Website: home-depot
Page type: payment
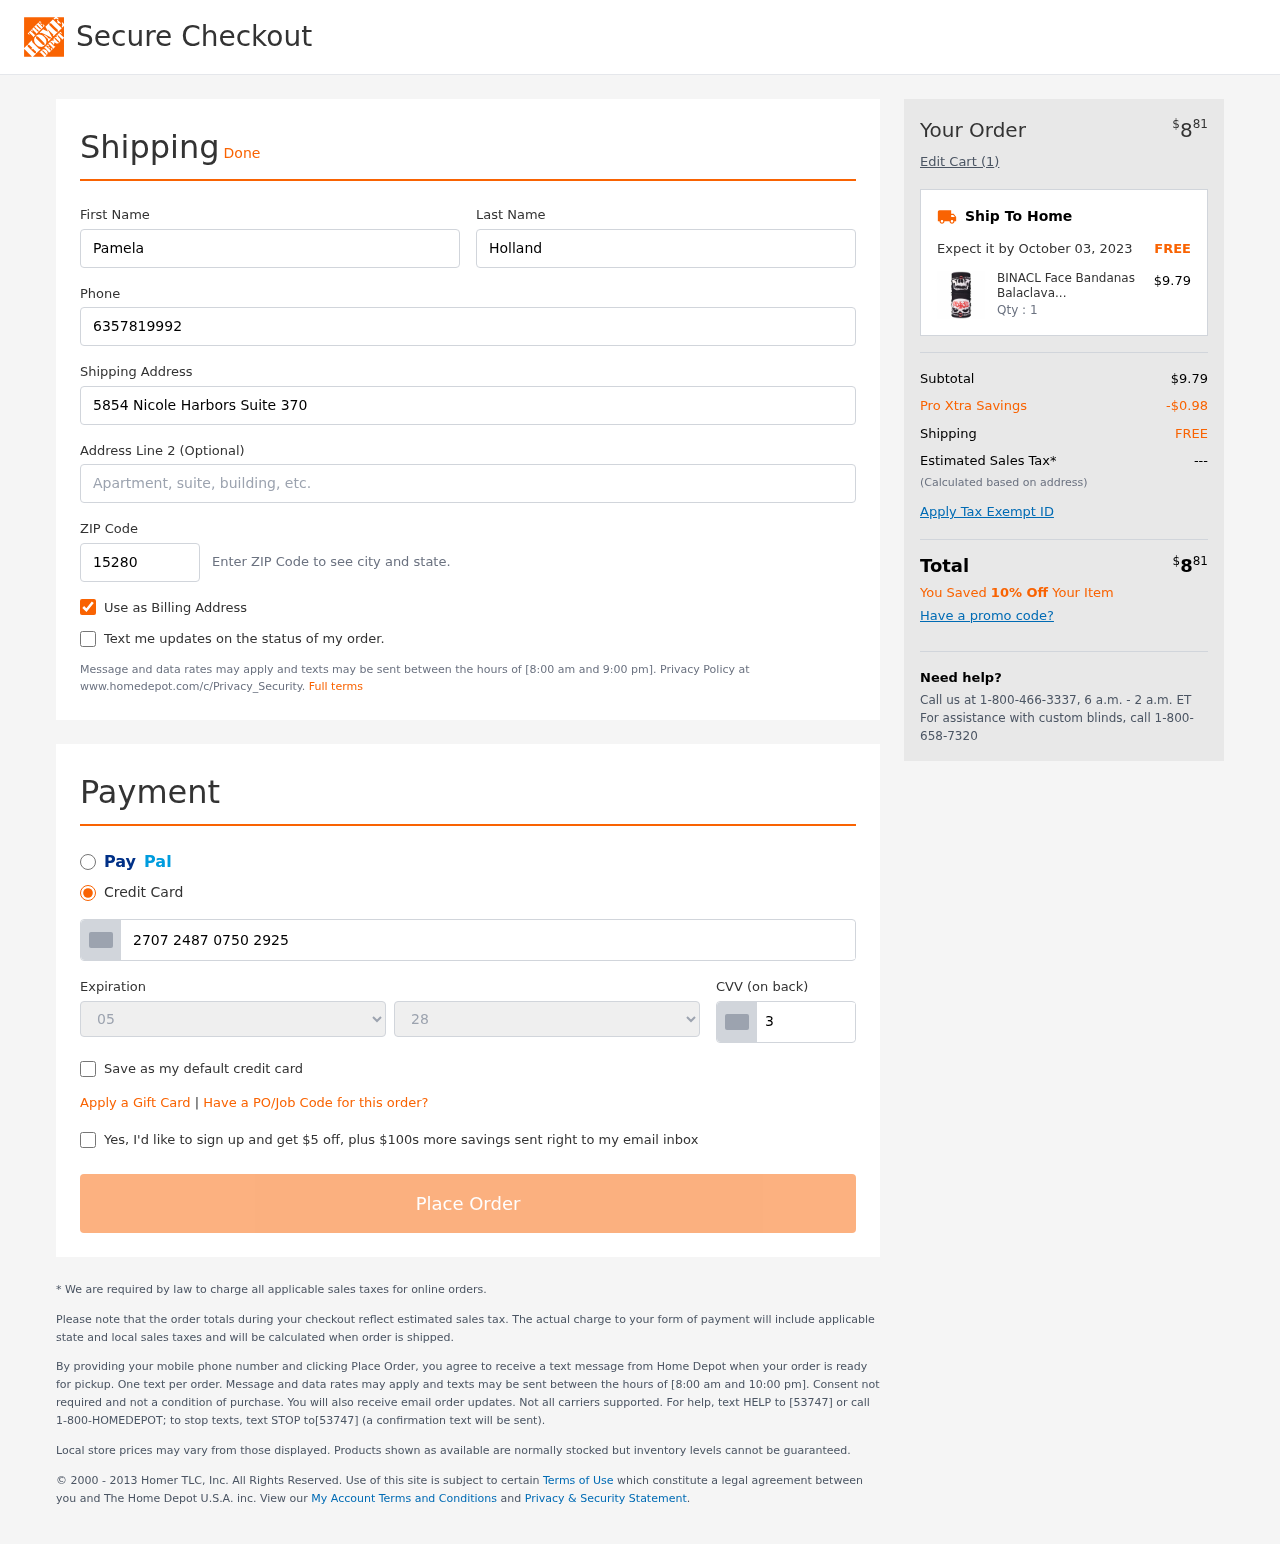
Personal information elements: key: PII_CARD_CVV
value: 377
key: PII_CARD_EXPIRY_MONTH
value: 05
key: PII_CARD_EXPIRY_YEAR
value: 28
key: PII_CARD_NUMBER
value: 2707 2487 0750 2925
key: PII_FIRSTNAME
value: Pamela
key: PII_LASTNAME
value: Holland
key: PII_PHONE
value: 6357819992
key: PII_POSTCODE
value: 15280
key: PII_STREET
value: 5854 Nicole Harbors Suite 370
Product elements: key: PRODUCT1_NAME
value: BINACL Face Bandanas Balaclava, Unisex Neck Gaiter Scarf Novelty Stretchable Wind Sun UV Protection
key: PRODUCT1_PRICE
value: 9.79
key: PRODUCT1_QUANTITY
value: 1
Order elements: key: ORDER_TOTAL
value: $881
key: ORDER_NUM_ITEMS
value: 1
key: ORDER_DELIVERY_DATE
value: October 03, 2023
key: ORDER_SUBTOTAL
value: $9.79
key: ORDER_DISCOUNT
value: -$0.98
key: ORDER_SHIPPING_COST
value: FREE